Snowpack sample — Snodgrass Mountain, Crested Butte, Colorado (2/4/25, 12:06 PM MST)
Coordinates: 38.923, -106.968
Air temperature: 35 °F
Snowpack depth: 80 cm
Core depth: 80 cm
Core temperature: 32 °F
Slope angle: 14°, slope face: 78°
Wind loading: low
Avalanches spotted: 0
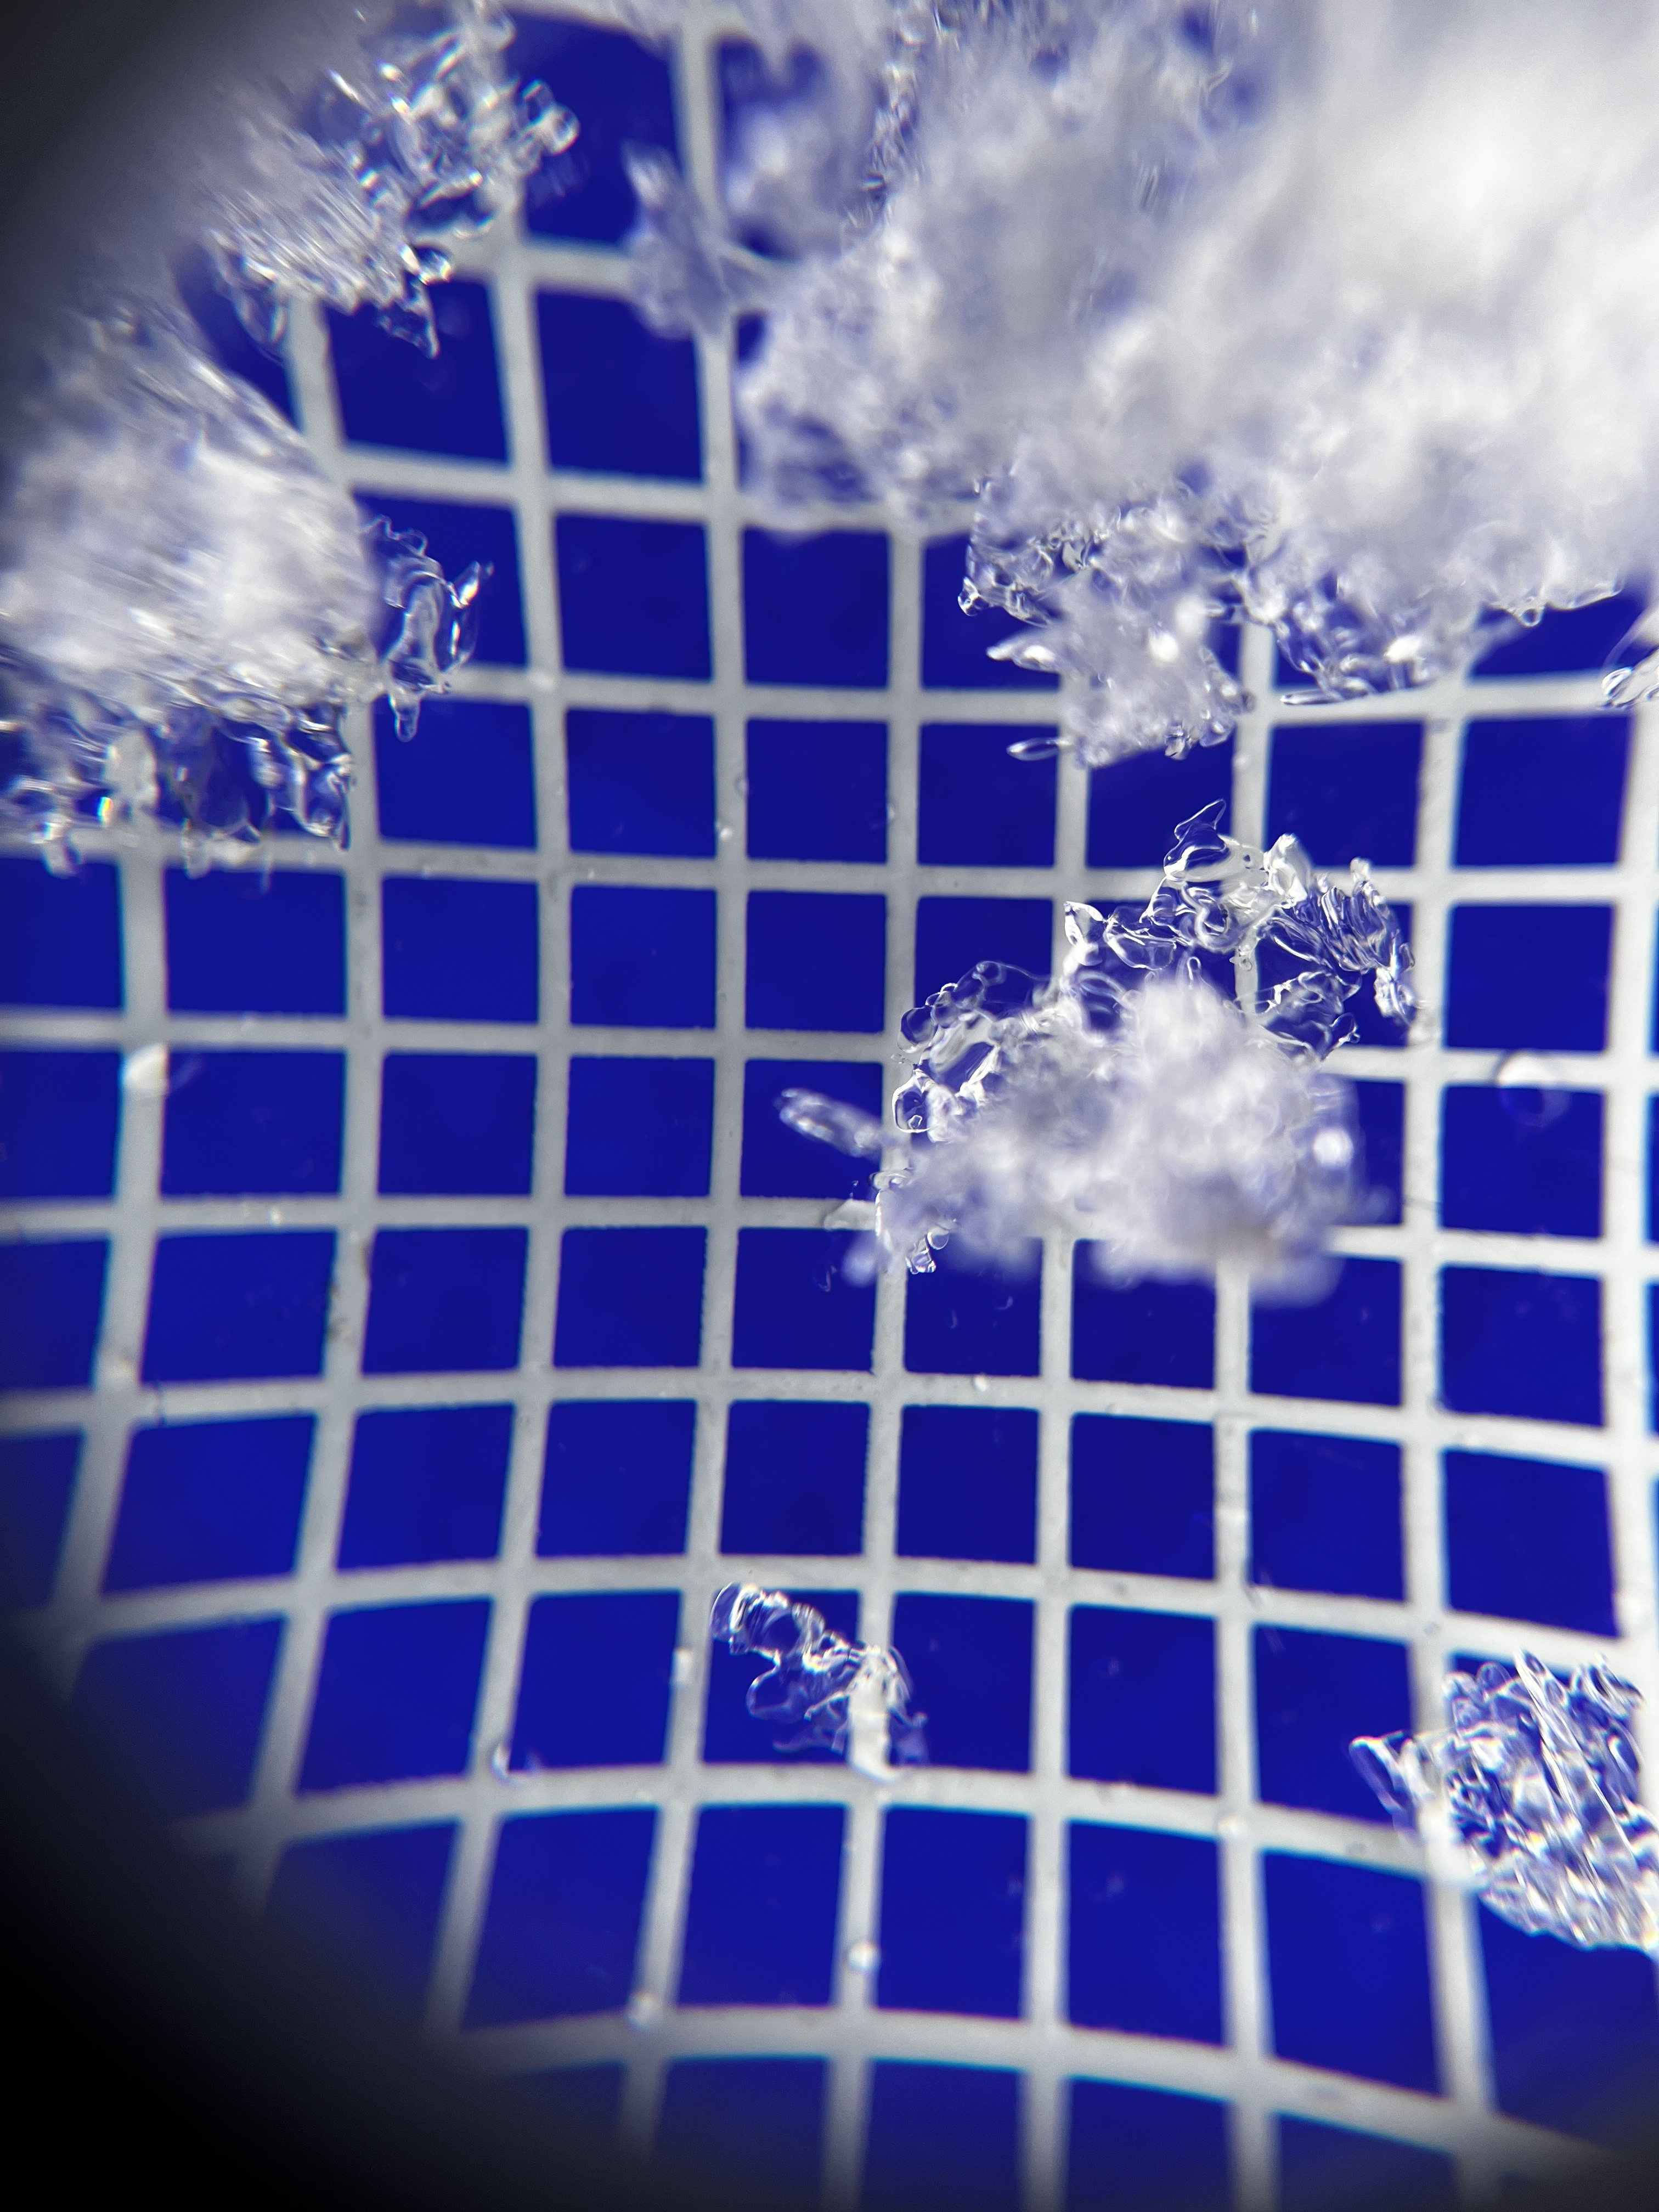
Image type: magnified_profile
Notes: No avalanches nearby, unusually warm weather for the last month reported by residents, Collected 25 yards from treeline